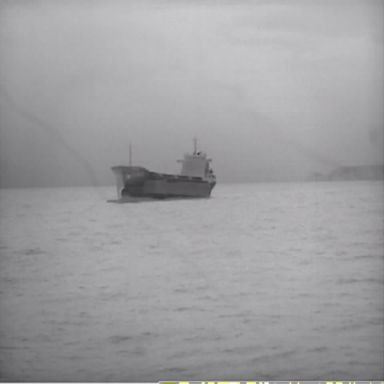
There is a liner in the infrared image.